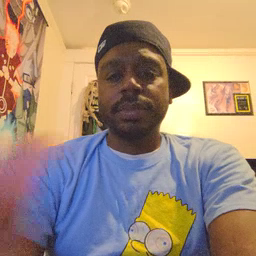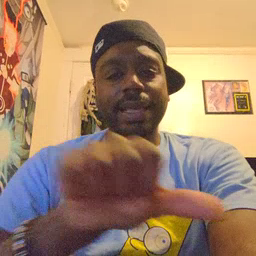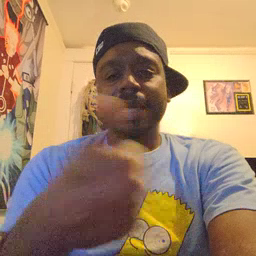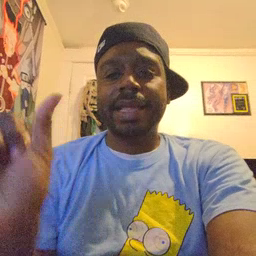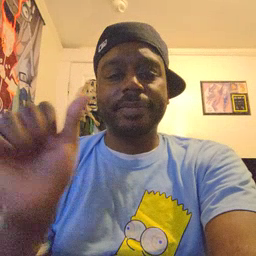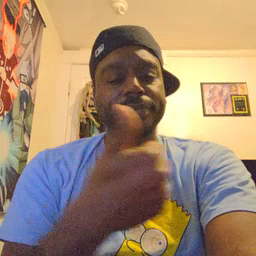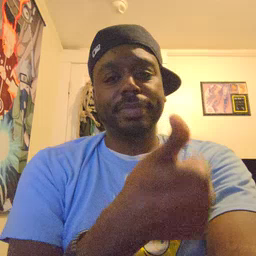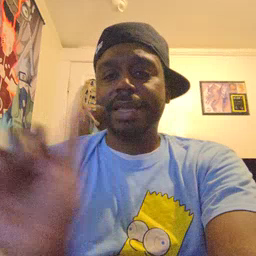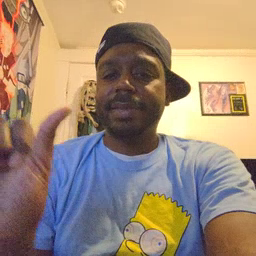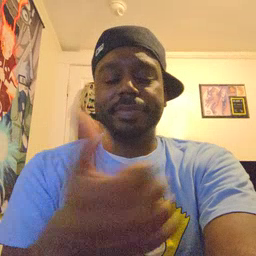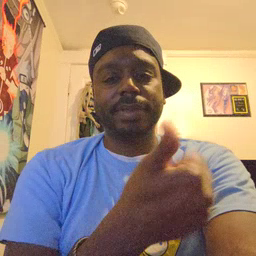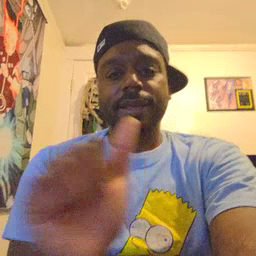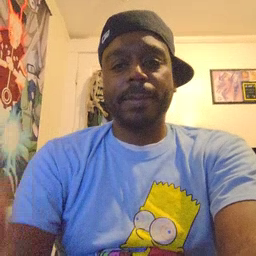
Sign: any